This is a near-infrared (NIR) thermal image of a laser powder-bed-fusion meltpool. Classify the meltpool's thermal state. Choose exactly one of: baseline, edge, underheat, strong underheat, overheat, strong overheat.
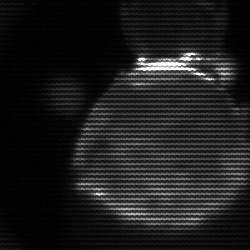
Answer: edge